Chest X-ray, PA view. Patient: 52 years old, sex F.
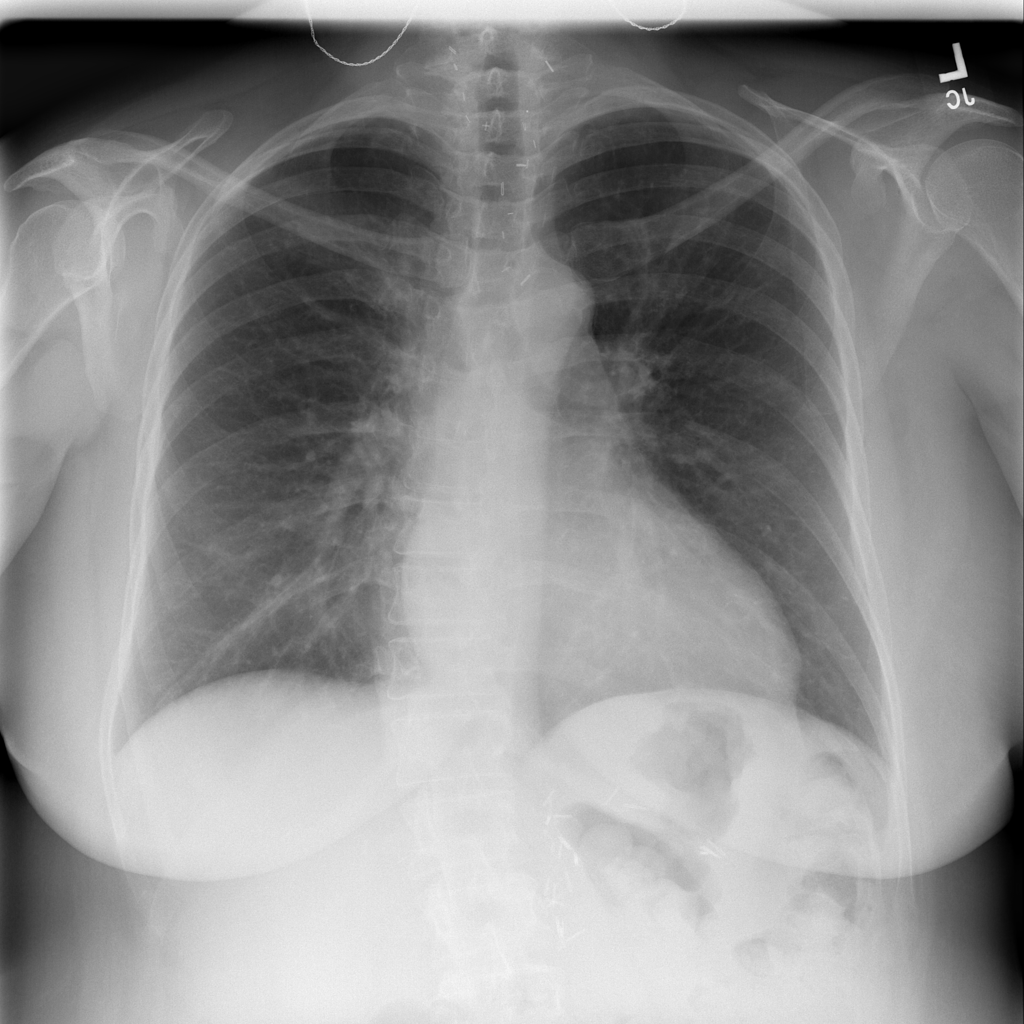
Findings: No Finding